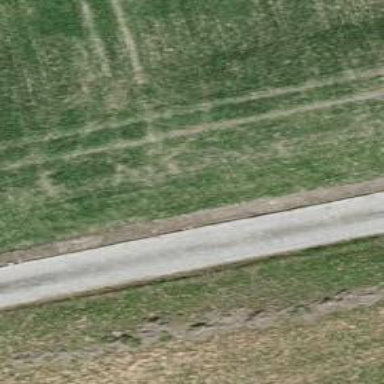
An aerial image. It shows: Concrete track with grade1 quality.